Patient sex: M
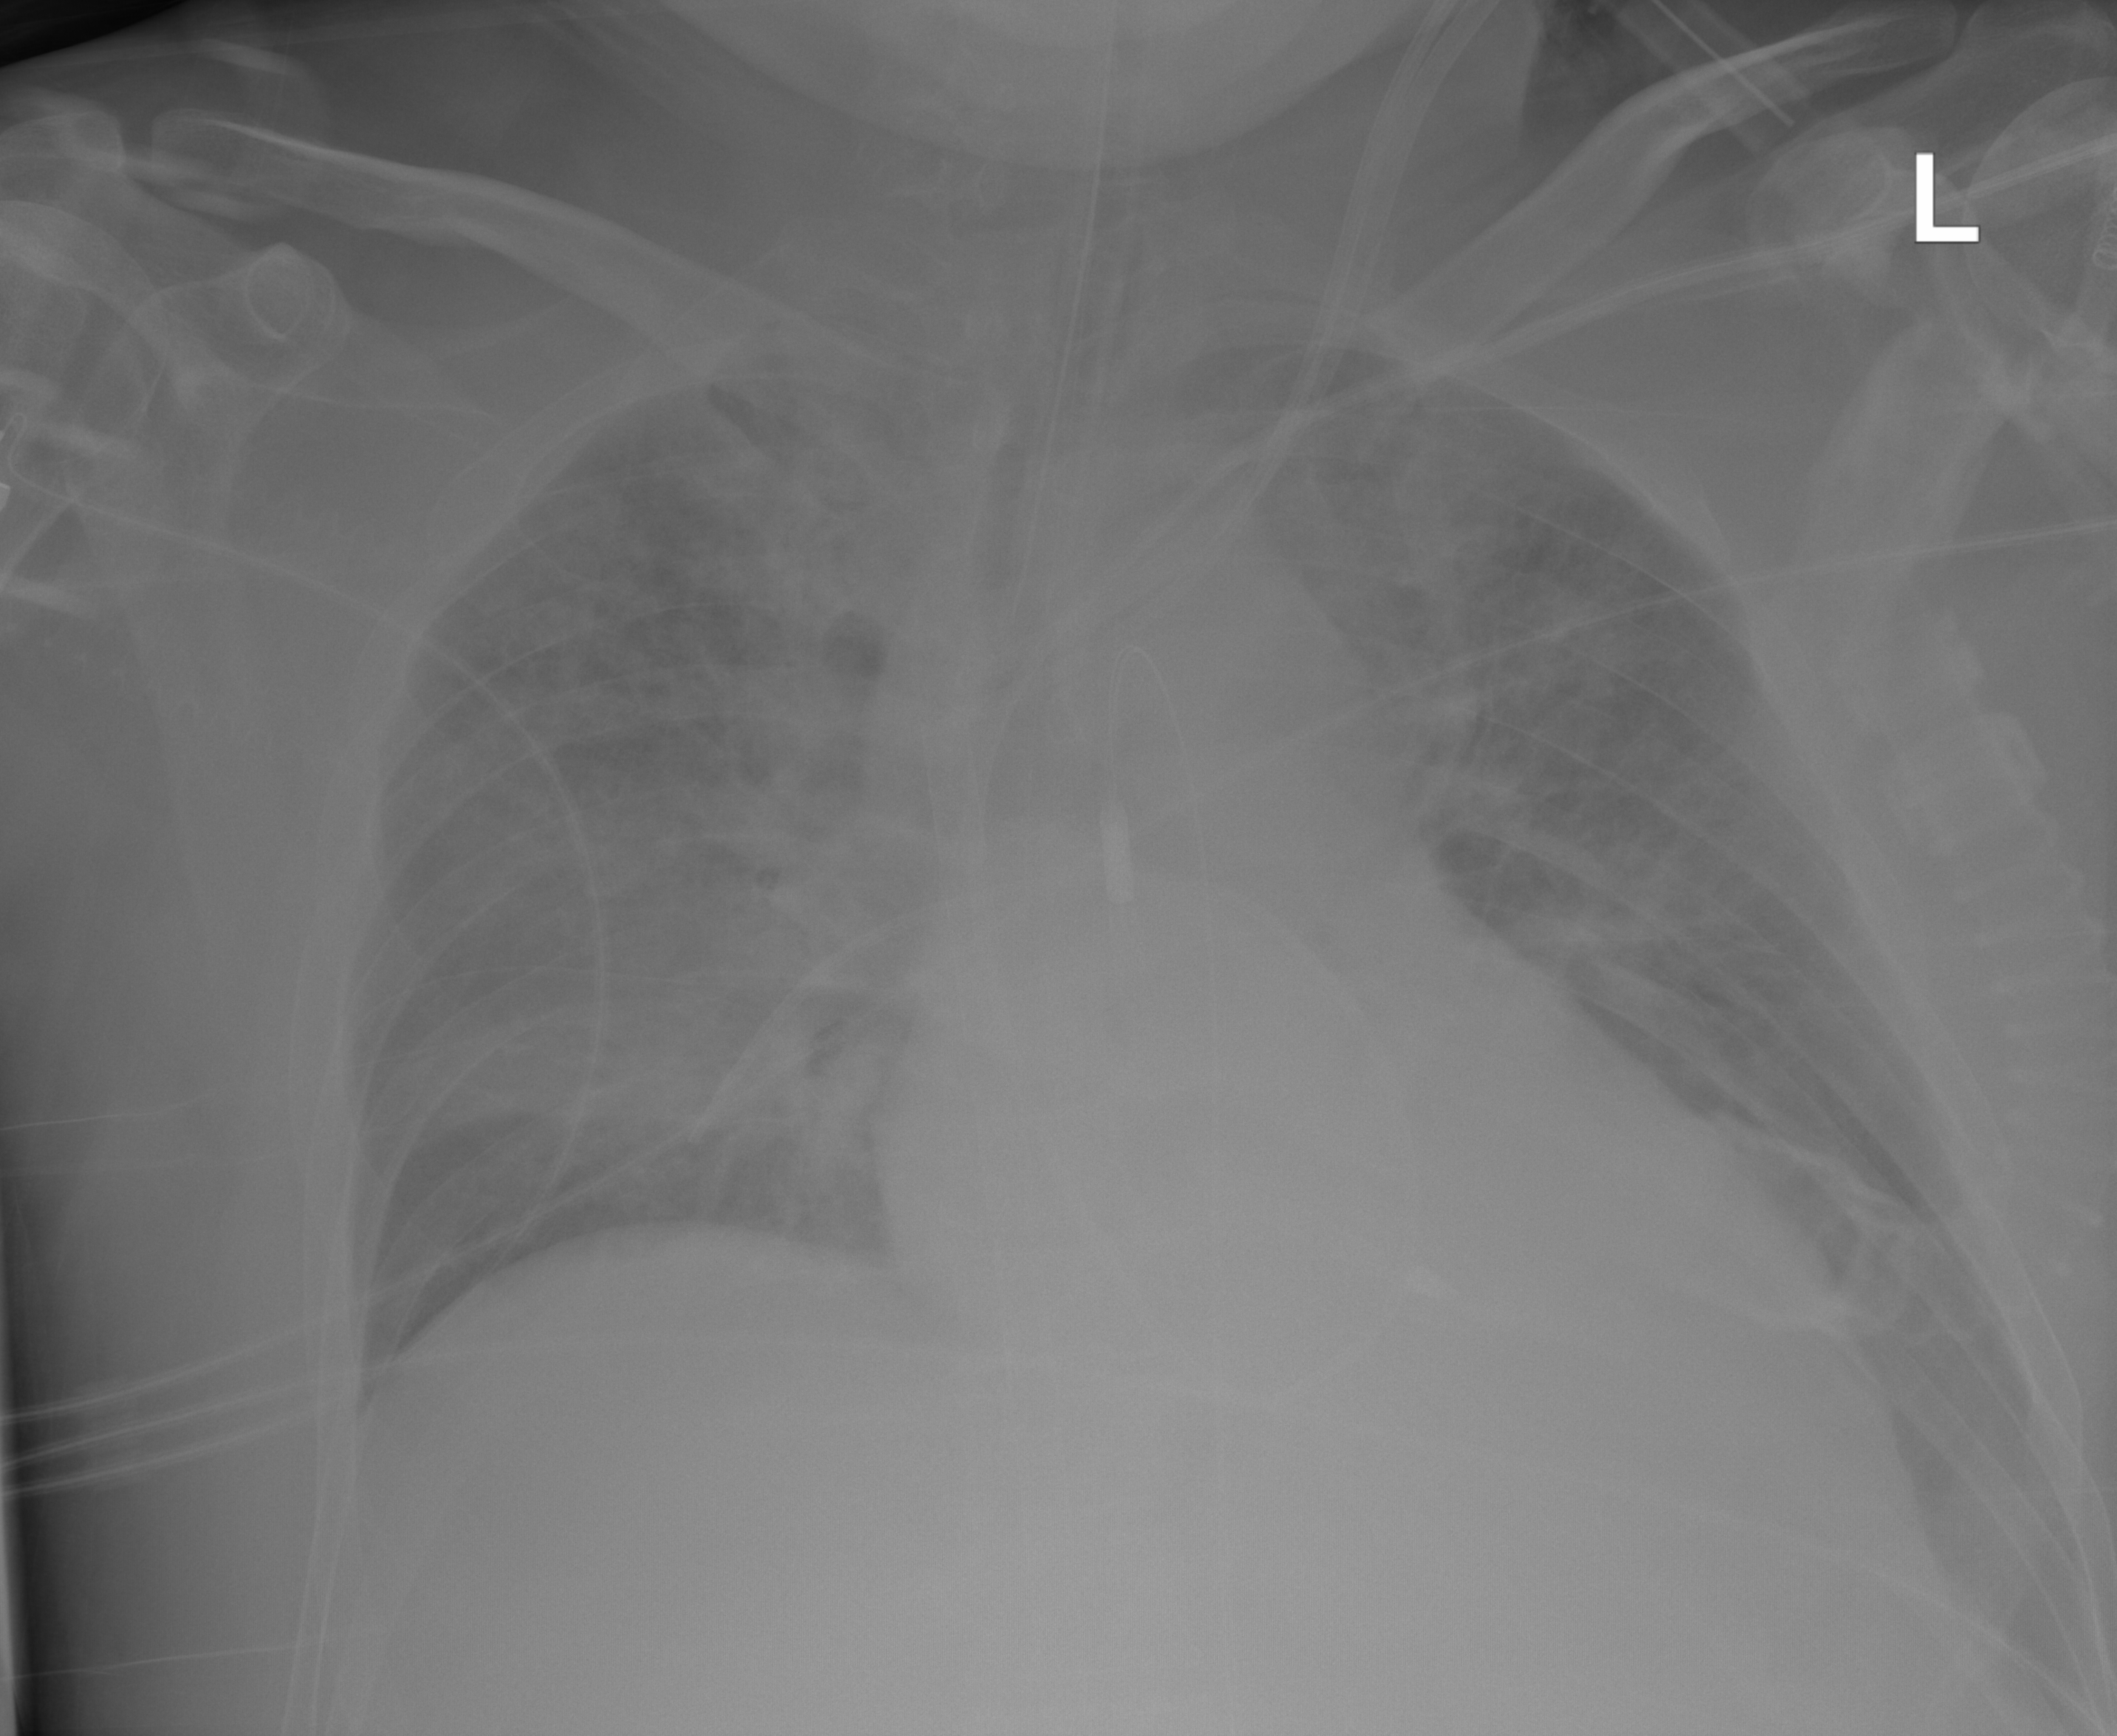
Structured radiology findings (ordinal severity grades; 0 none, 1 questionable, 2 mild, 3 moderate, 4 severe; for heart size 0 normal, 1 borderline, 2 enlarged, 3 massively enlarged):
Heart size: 2
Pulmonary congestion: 3
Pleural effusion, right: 0
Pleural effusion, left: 2
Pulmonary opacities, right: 3
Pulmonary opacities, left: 2
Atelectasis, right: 2
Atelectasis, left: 2